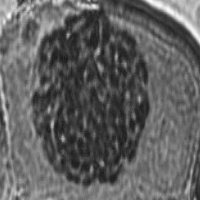
Label: prophase